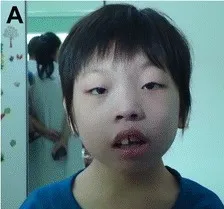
Clinical photographs of the patient with 1p36 triplication. (A) Front view of the face.
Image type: medical_photograph (oral_photograph)